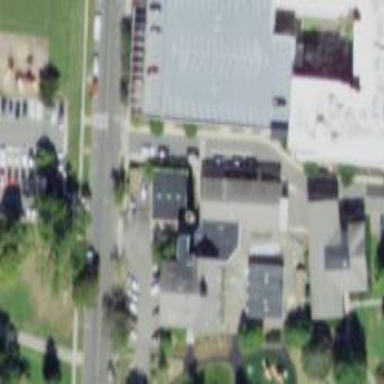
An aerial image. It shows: Kindergarten.